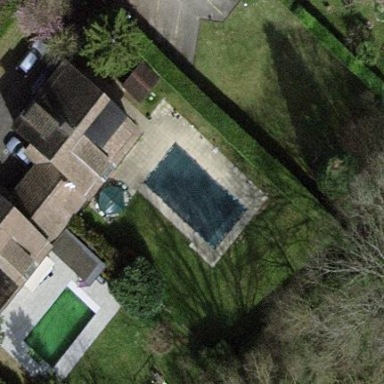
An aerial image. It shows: Swimming pool located in leisure land.